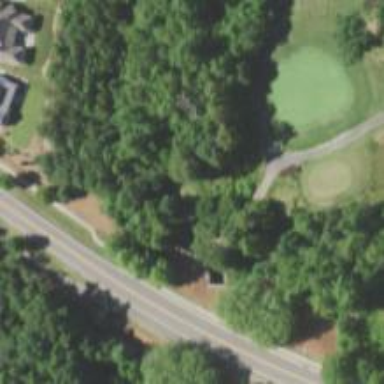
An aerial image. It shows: Service road that includes bridge over golf cart path.